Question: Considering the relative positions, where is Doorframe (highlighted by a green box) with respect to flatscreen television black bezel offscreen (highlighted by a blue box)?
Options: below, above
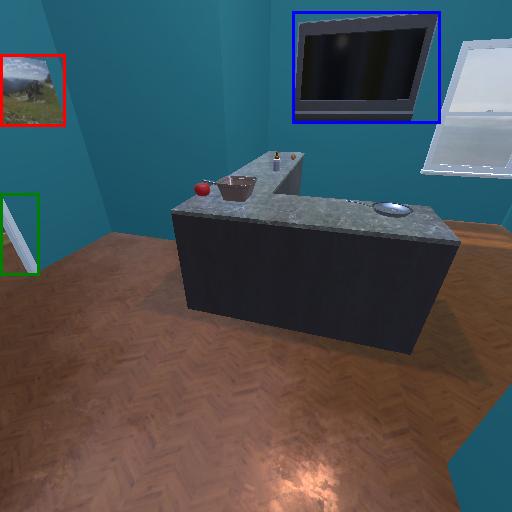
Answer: below